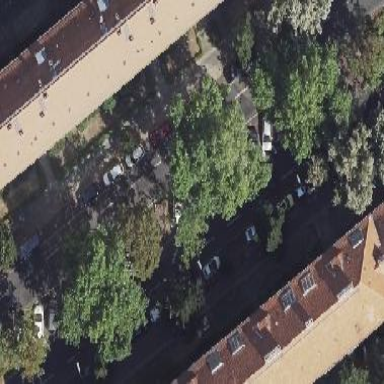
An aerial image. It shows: Street-side parking area.